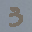
Label: 3